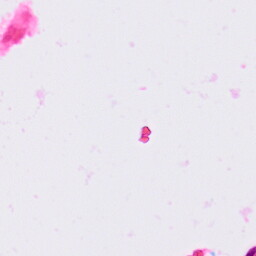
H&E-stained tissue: Lung